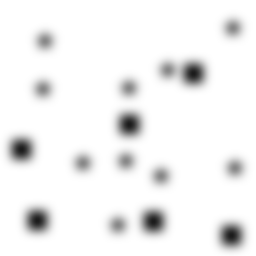
Squares: 6
Triangles: 0
Stars: 10
Total shapes: 16